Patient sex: M
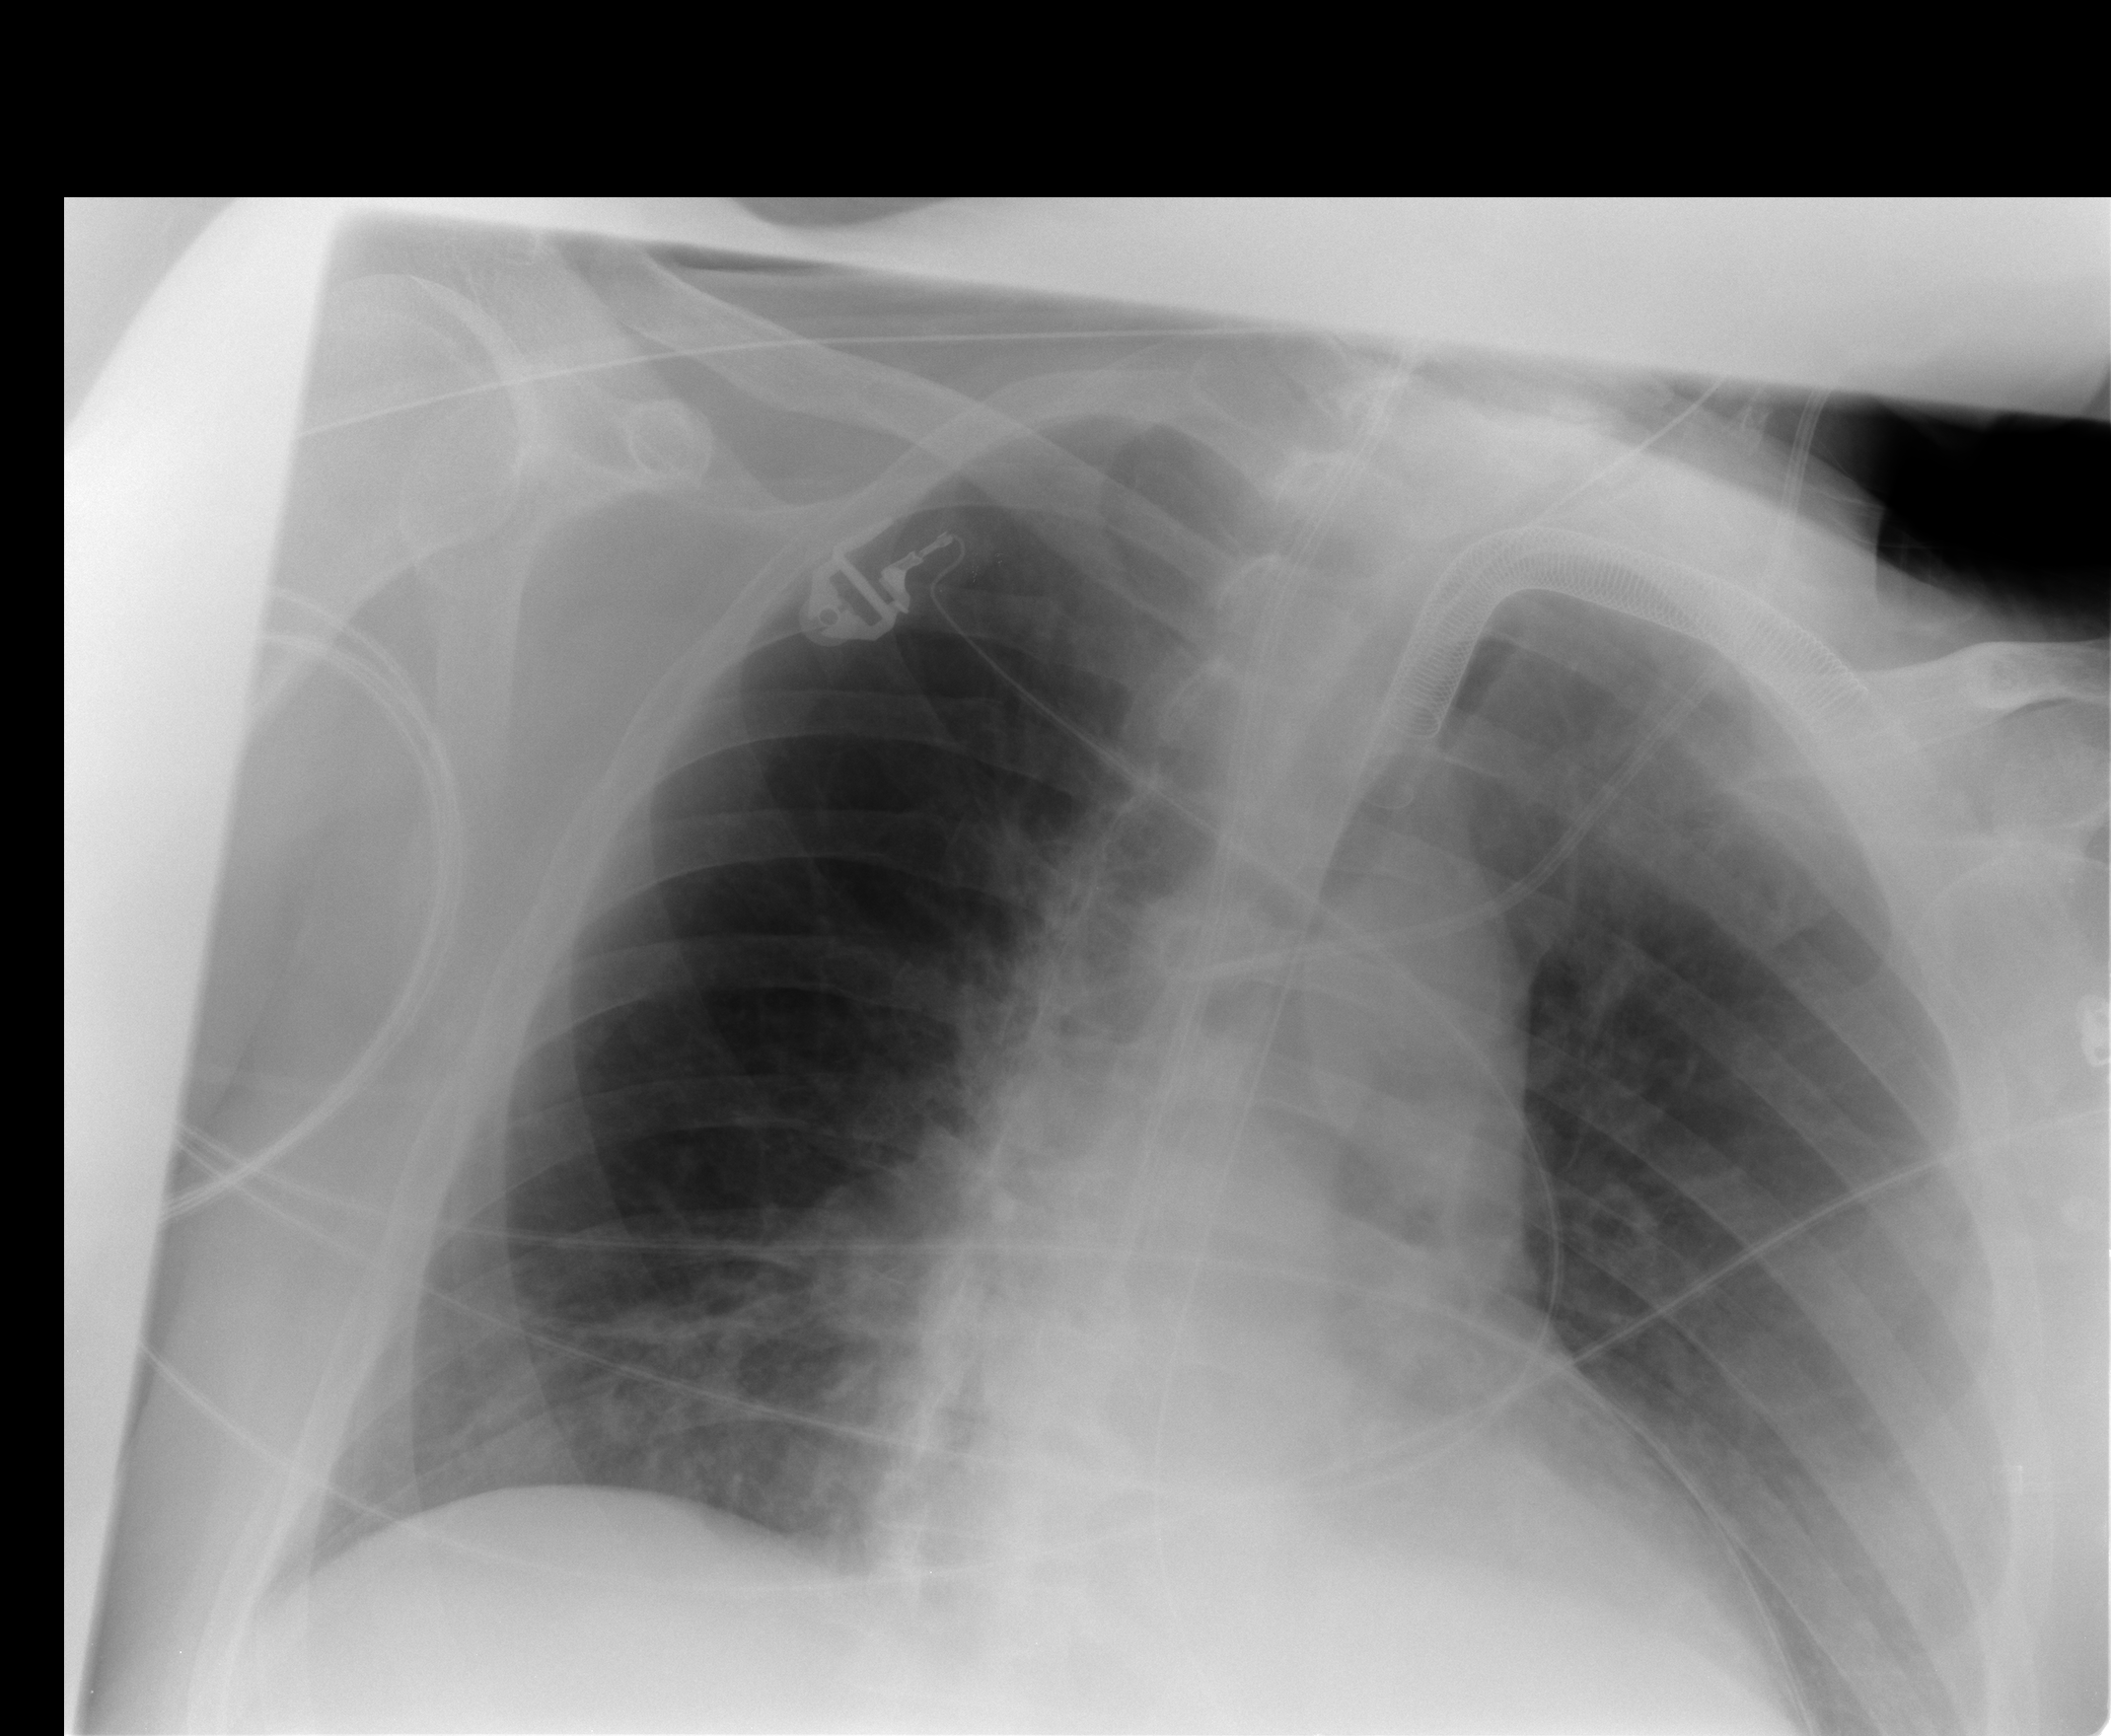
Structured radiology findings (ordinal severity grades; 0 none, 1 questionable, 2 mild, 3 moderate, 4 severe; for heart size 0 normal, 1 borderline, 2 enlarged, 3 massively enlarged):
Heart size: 0
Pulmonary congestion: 0
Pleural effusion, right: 0
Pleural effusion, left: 0
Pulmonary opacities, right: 0
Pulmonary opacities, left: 0
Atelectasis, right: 1
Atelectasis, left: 0